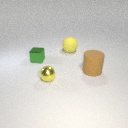
large brown rubber cylinder behind small yellow metal sphere